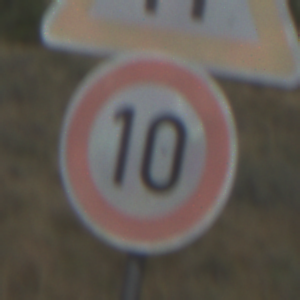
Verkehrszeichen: Geschwindigkeit10
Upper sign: VerengteFahrbahn
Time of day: Midday
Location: Outdoor (Nature)
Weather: PartlyCloudy
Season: NotSpecified
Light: Natural